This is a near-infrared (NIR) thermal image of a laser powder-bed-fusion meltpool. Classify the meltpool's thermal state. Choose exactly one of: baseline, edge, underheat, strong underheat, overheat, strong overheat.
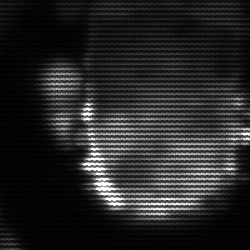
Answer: baseline